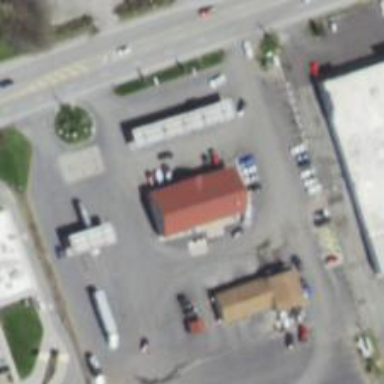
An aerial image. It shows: Convenience shop.